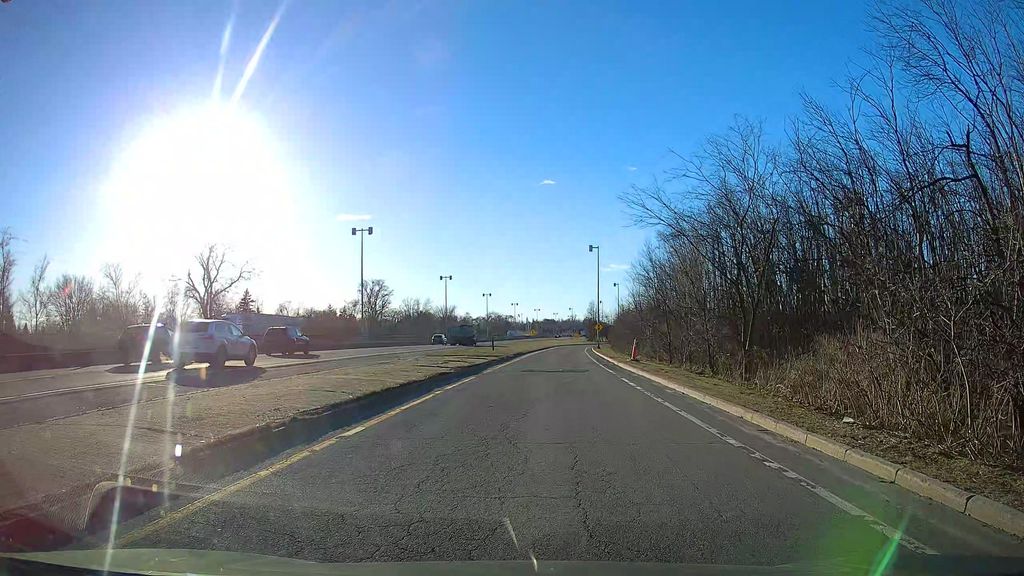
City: montreal